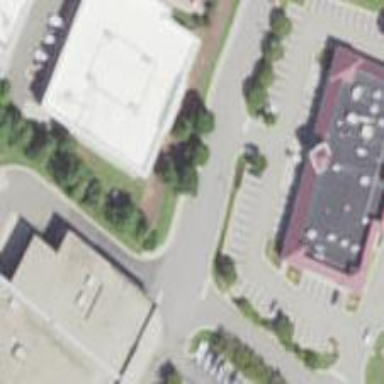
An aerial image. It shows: Building that houses furniture shop.